Interaction volume radius: 5 \u00c5
Interaction volume height: 10 \u00c5
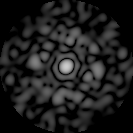
Disorder parameter: 0.7788